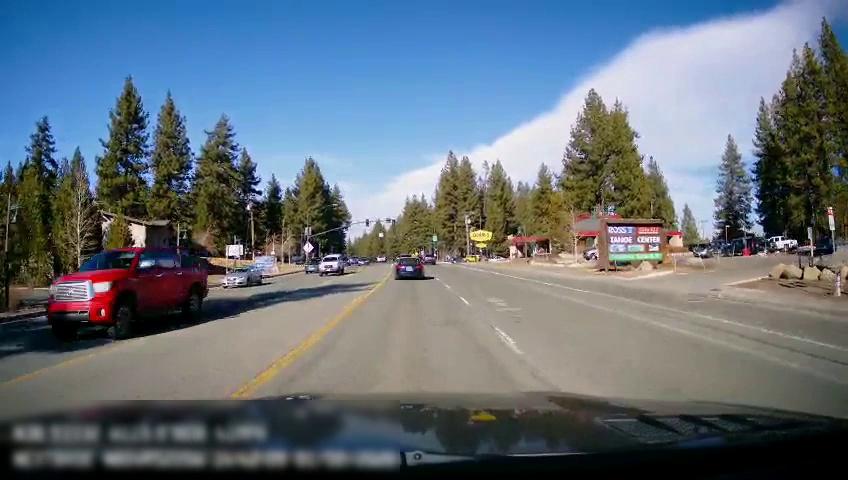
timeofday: Day
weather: Sunny
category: Drivable Space
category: Vehicles | SUV
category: Vehicles | Car
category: Vehicles | SUV
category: Vehicles | Car
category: Vehicles | SUV
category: Vehicles | SUV
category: Vehicles | Car
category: Vehicles | SUV
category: Vehicles | Truck
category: Vehicles | SUV
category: Vehicles | Car
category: Lanes | Opposite Lane
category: Lanes | Current Lane
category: Lanes | Current Lane
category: Lanes | Alternate Lane